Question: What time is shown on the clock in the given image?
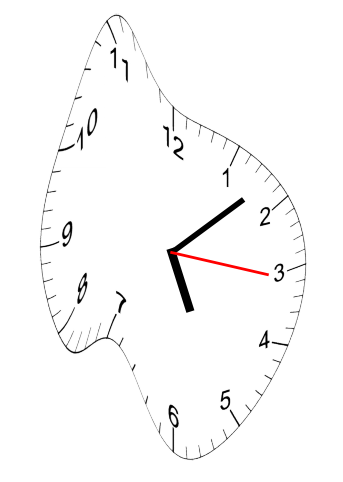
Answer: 05:08:16